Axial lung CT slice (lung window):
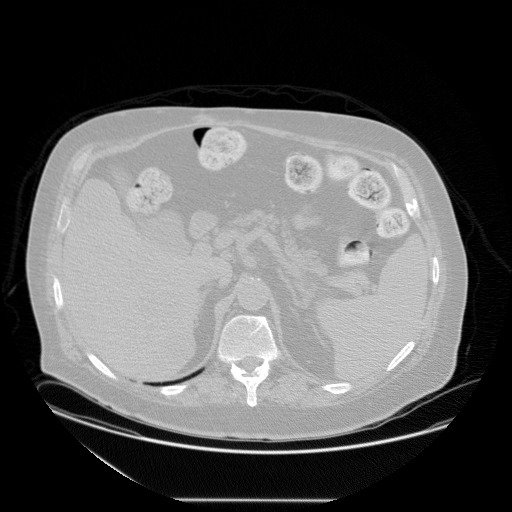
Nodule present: no